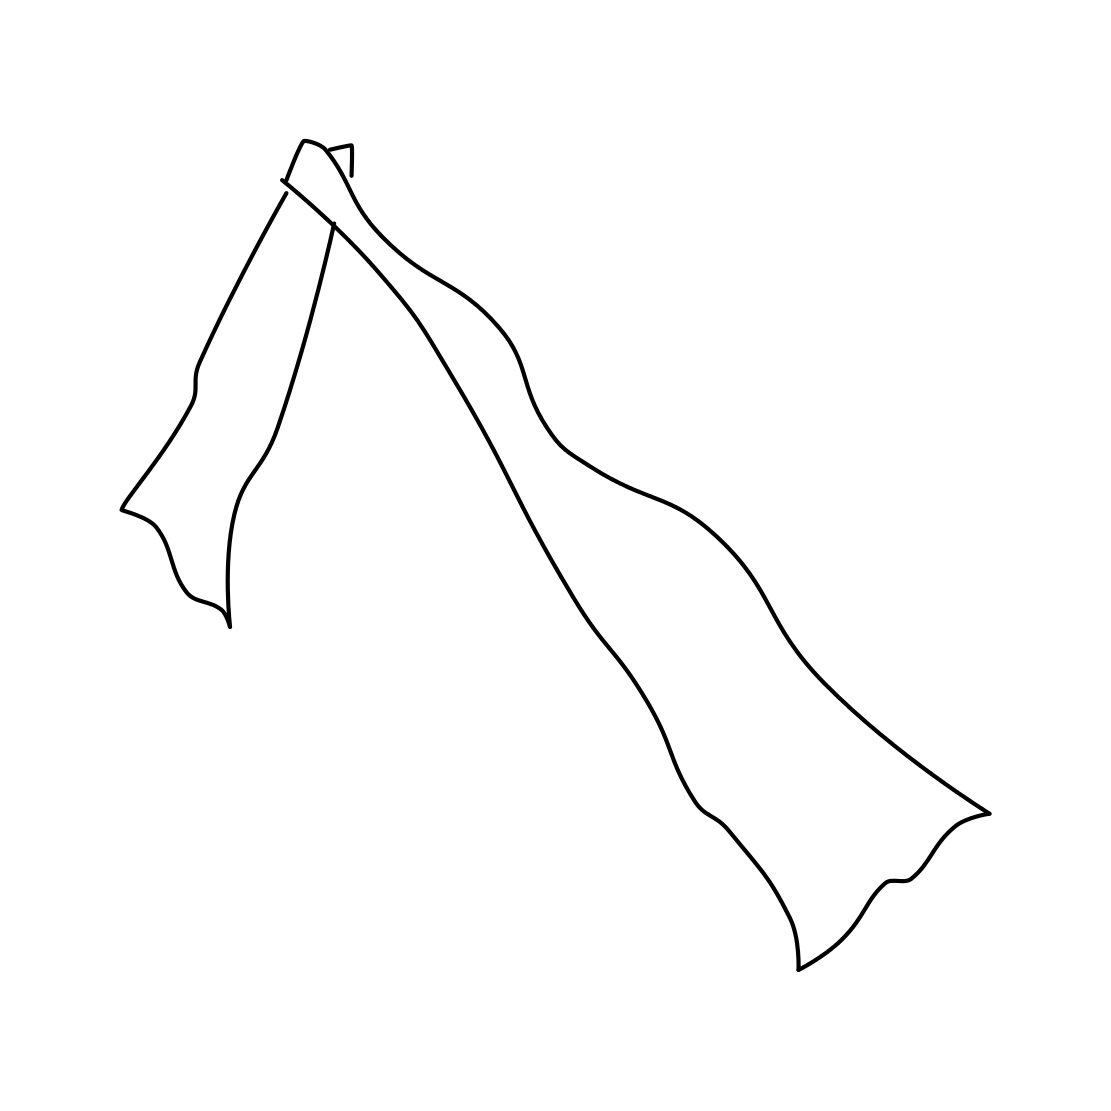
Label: axe